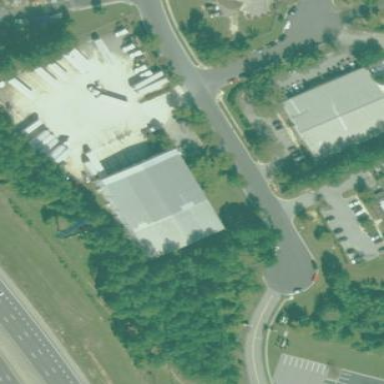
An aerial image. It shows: Commercial building.